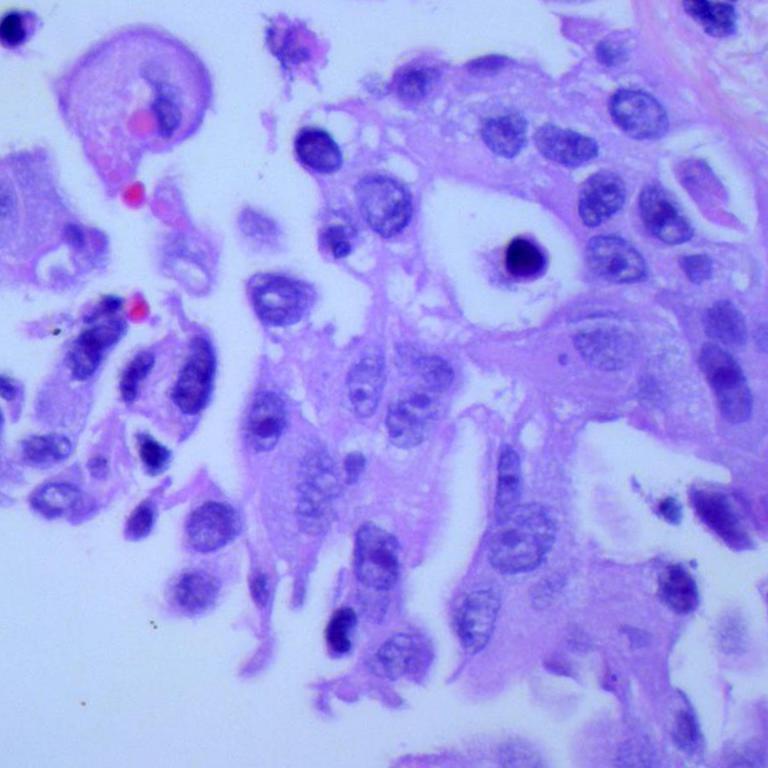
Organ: lung
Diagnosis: adenocarcinomas